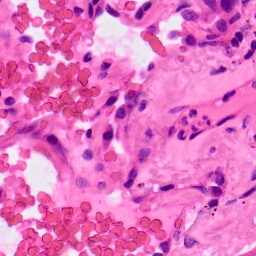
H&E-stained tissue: Lung